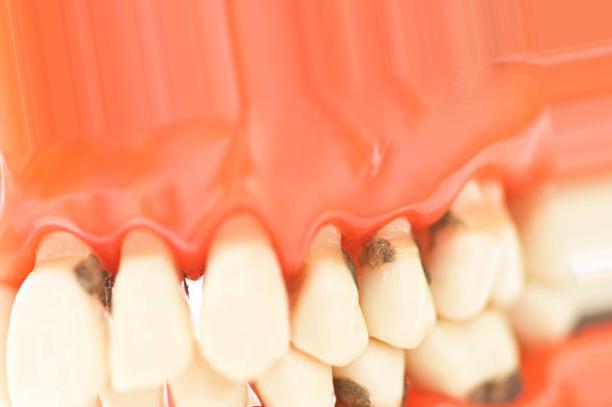
Condition: Caries